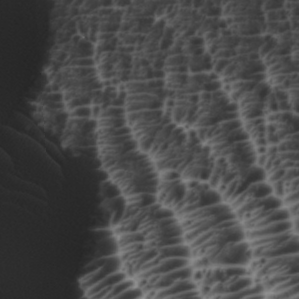
Label: non_frost